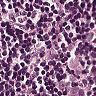
Metastatic tissue present: yes